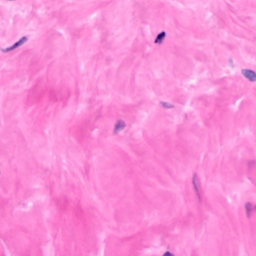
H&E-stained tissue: Breast